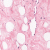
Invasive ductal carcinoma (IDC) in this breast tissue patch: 0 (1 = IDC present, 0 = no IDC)